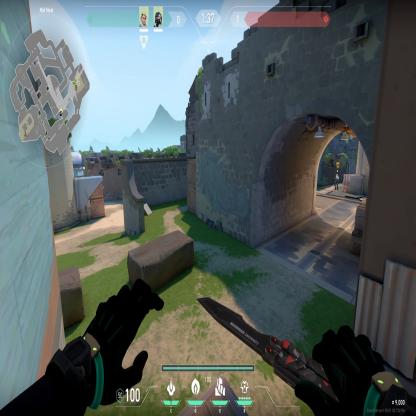
Label: teammate